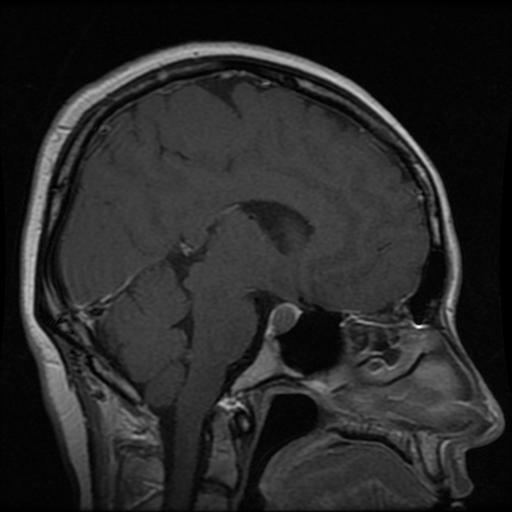
Label: pituitary